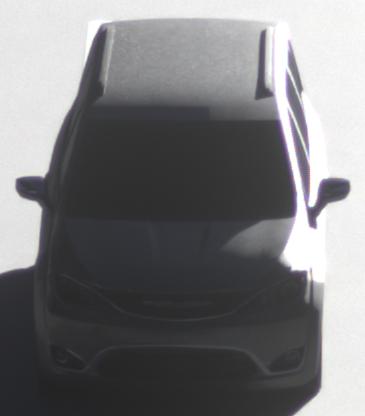
Make: Chrysler
Model: Pacifica
Detailed model: -
Model produced from: 2016
Model produced until: 2020
Doors: 5
Color: gray
Road condition: dry road
Daytime: sunrise or sunset
Contrast: medium contrast